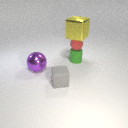
small green rubber cylinder below large yellow metal cube